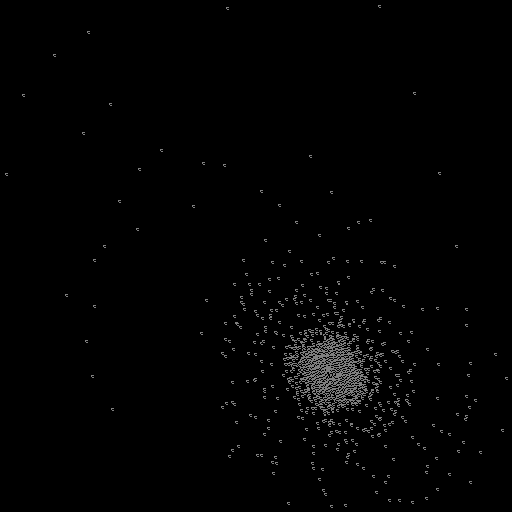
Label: supernova